Chest X-ray:
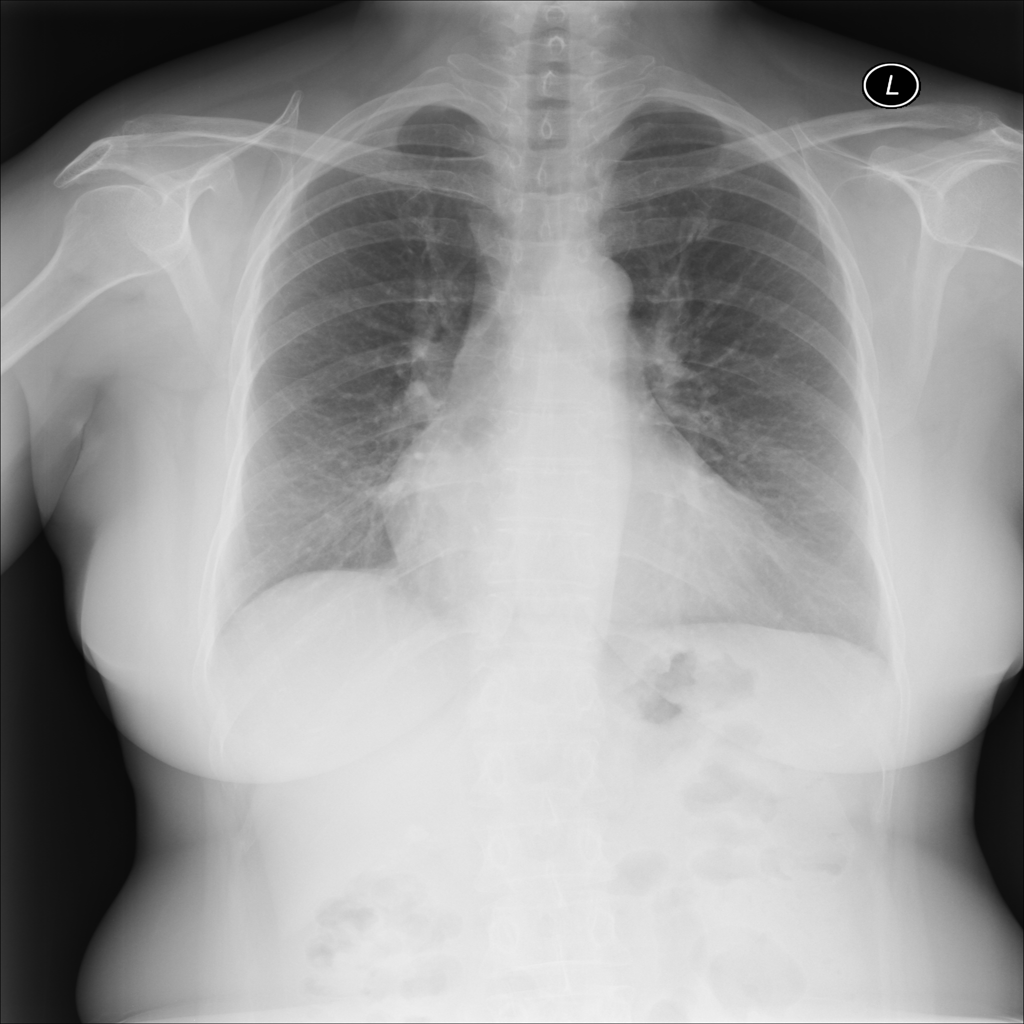
Findings: Cardiomegaly
No abnormal finding: no